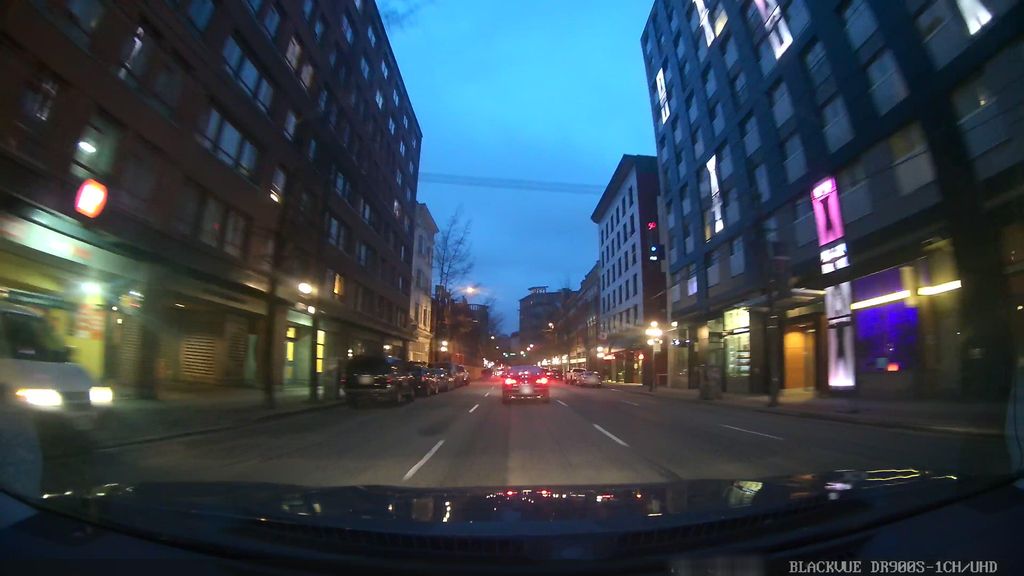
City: vancouver